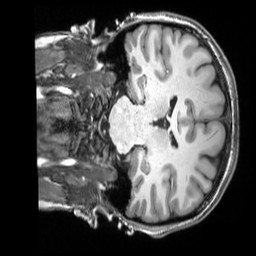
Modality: T1w
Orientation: coronal
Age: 24
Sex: female
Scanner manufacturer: siemens
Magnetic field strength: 3 T
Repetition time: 2.5 s
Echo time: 0.00343 s